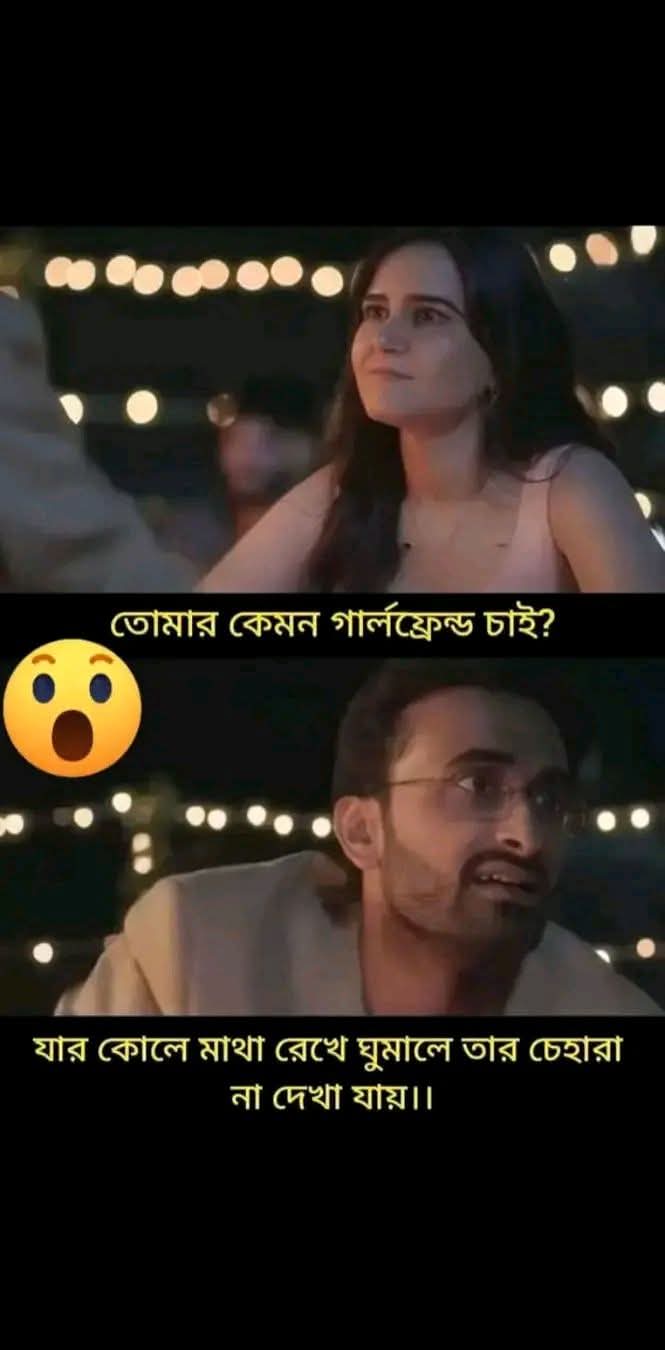
Text: তোমার কেমন গার্লফ্রেন্ড চাই?
যার কোলে মাথা রেখে ঘুমালে তার চেহারা না দেখা যায়।।
Label: Non Hate